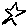
Label: star